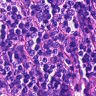
Metastatic tissue present: no